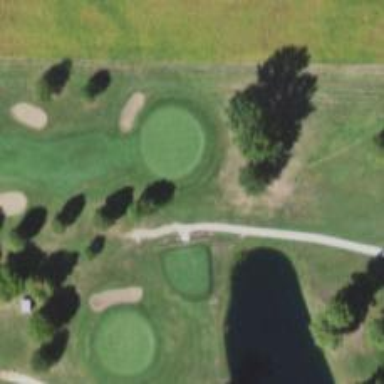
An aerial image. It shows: Path for both roads and golfers.